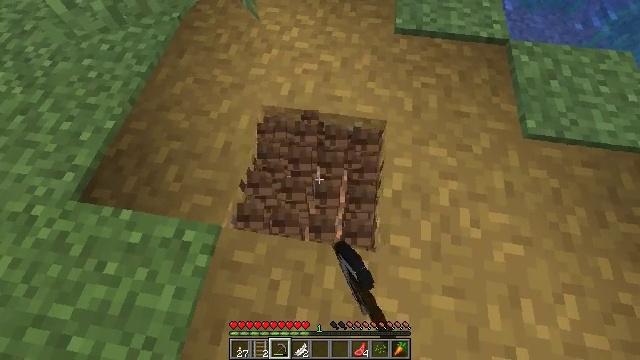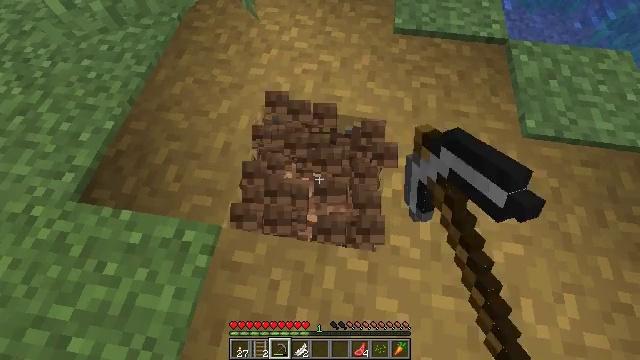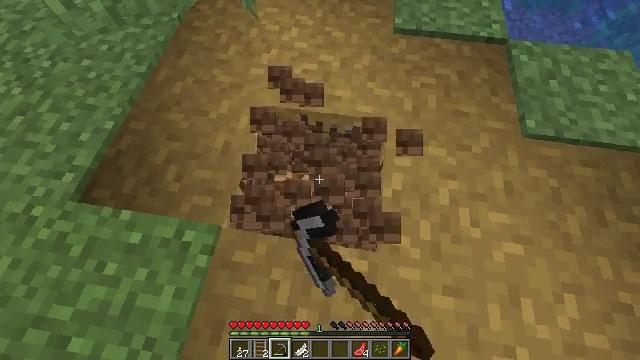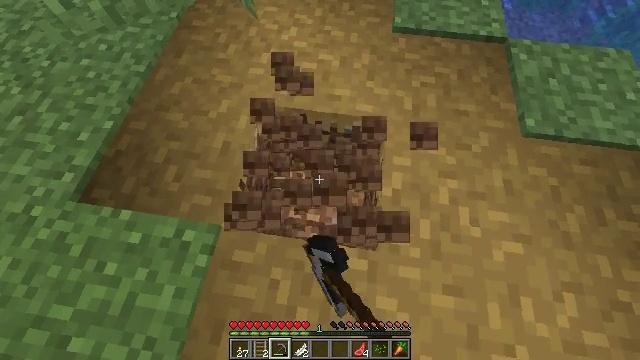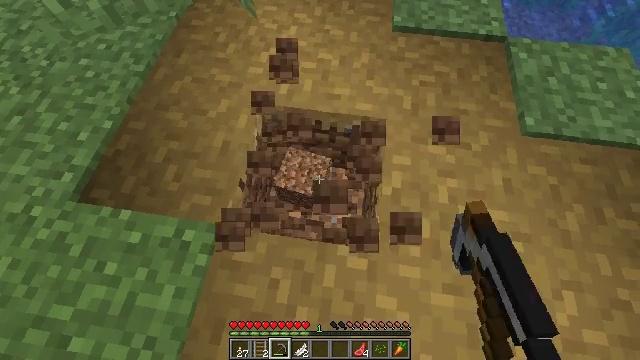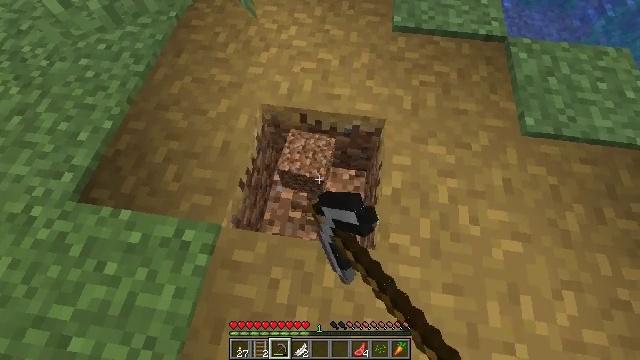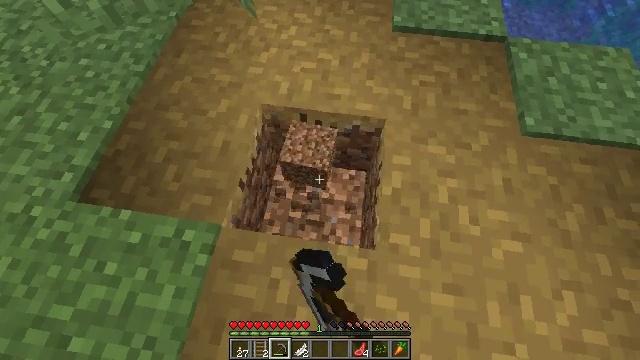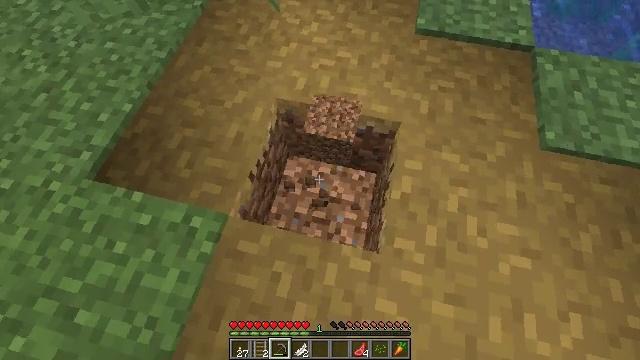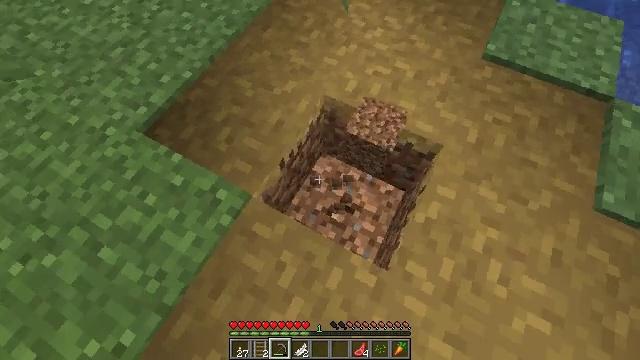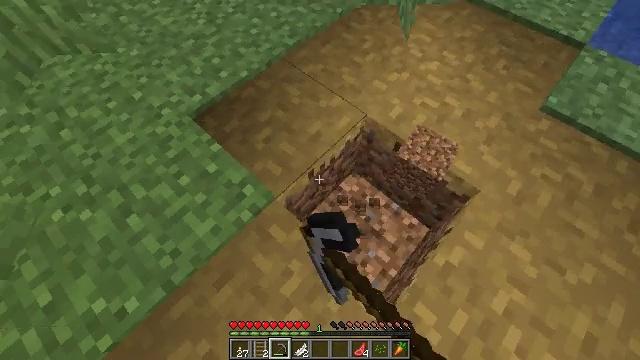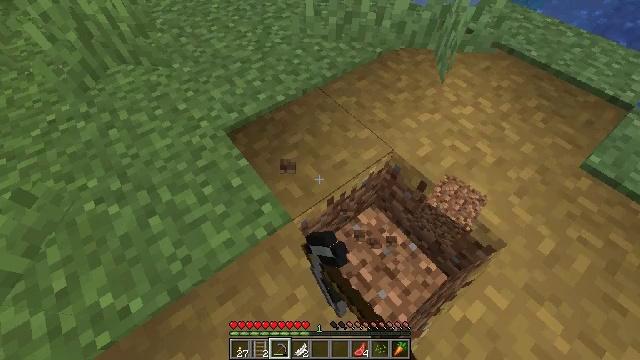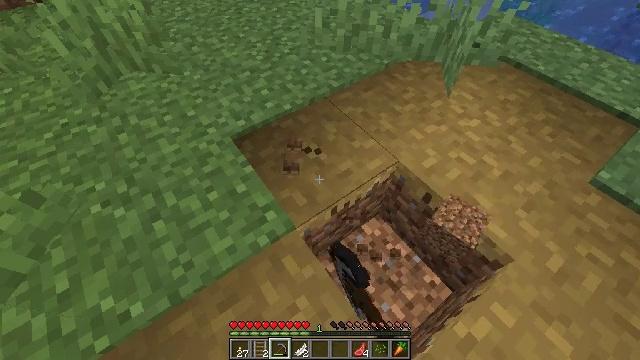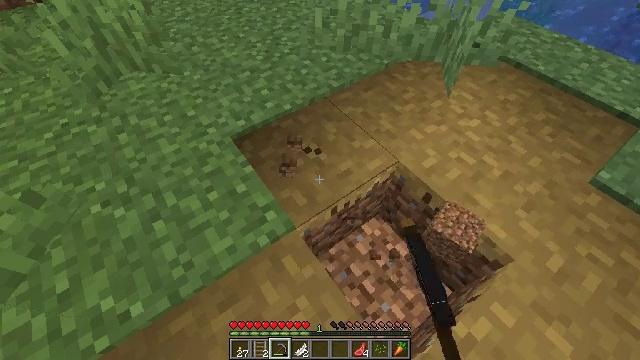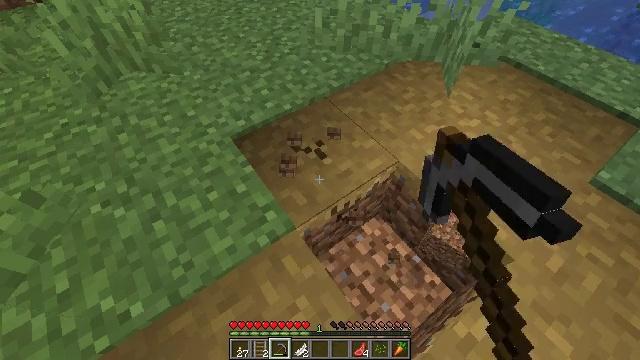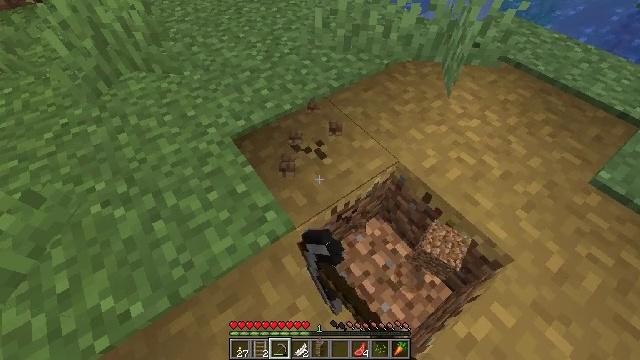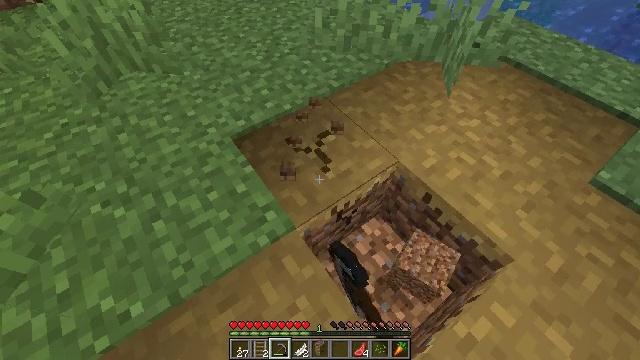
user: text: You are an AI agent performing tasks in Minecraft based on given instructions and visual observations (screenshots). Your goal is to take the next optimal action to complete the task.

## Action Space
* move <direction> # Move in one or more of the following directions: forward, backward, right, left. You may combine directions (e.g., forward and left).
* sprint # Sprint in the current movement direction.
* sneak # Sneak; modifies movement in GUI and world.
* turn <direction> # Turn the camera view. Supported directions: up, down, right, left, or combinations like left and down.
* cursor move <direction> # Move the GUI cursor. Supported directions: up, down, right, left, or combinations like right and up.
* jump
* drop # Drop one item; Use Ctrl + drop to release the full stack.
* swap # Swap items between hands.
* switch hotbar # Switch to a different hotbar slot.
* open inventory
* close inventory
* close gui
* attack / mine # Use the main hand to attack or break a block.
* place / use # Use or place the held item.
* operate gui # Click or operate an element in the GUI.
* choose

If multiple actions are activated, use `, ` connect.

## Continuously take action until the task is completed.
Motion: motion action
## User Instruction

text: Dig the grass path to transform it.
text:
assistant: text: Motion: attack / mine
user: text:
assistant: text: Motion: attack / mine
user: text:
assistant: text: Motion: attack / mine
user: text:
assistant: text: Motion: attack / mine
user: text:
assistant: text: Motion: attack / mine
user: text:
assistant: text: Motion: attack / mine
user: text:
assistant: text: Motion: turn left, attack / mine
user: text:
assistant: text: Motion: turn left, attack / mine
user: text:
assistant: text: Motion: turn left and up, attack / mine
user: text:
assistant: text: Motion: turn left and up, attack / mine
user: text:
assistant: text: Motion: turn left and up, attack / mine
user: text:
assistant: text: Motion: attack / mine
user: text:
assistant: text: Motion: attack / mine
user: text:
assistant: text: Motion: attack / mine
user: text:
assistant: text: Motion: attack / mine
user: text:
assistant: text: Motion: attack / mine
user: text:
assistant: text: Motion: attack / mine
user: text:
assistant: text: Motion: attack / mine
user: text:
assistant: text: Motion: attack / mine
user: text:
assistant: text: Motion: attack / mine
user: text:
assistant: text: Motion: attack / mine
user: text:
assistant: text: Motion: attack / mine
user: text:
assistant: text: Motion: attack / mine
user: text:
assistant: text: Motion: attack / mine
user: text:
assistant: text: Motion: attack / mine
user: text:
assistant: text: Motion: attack / mine
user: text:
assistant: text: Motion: attack / mine
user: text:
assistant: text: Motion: attack / mine
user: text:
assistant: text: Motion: attack / mine
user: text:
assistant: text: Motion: attack / mine